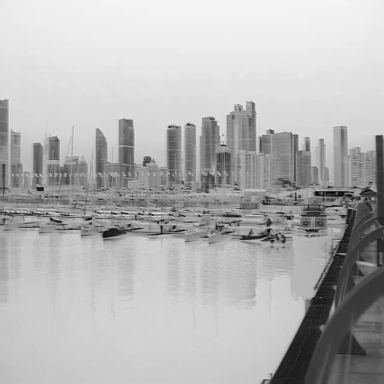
There are two canoes in the infrared image.